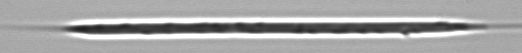
Label: Rhizosolenia